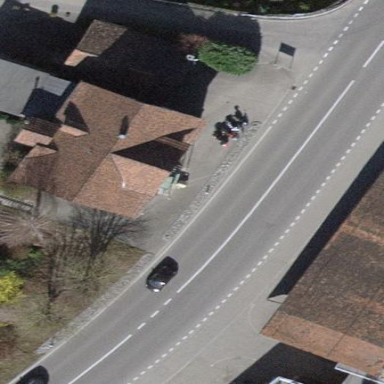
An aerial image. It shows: Simple house.